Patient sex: F
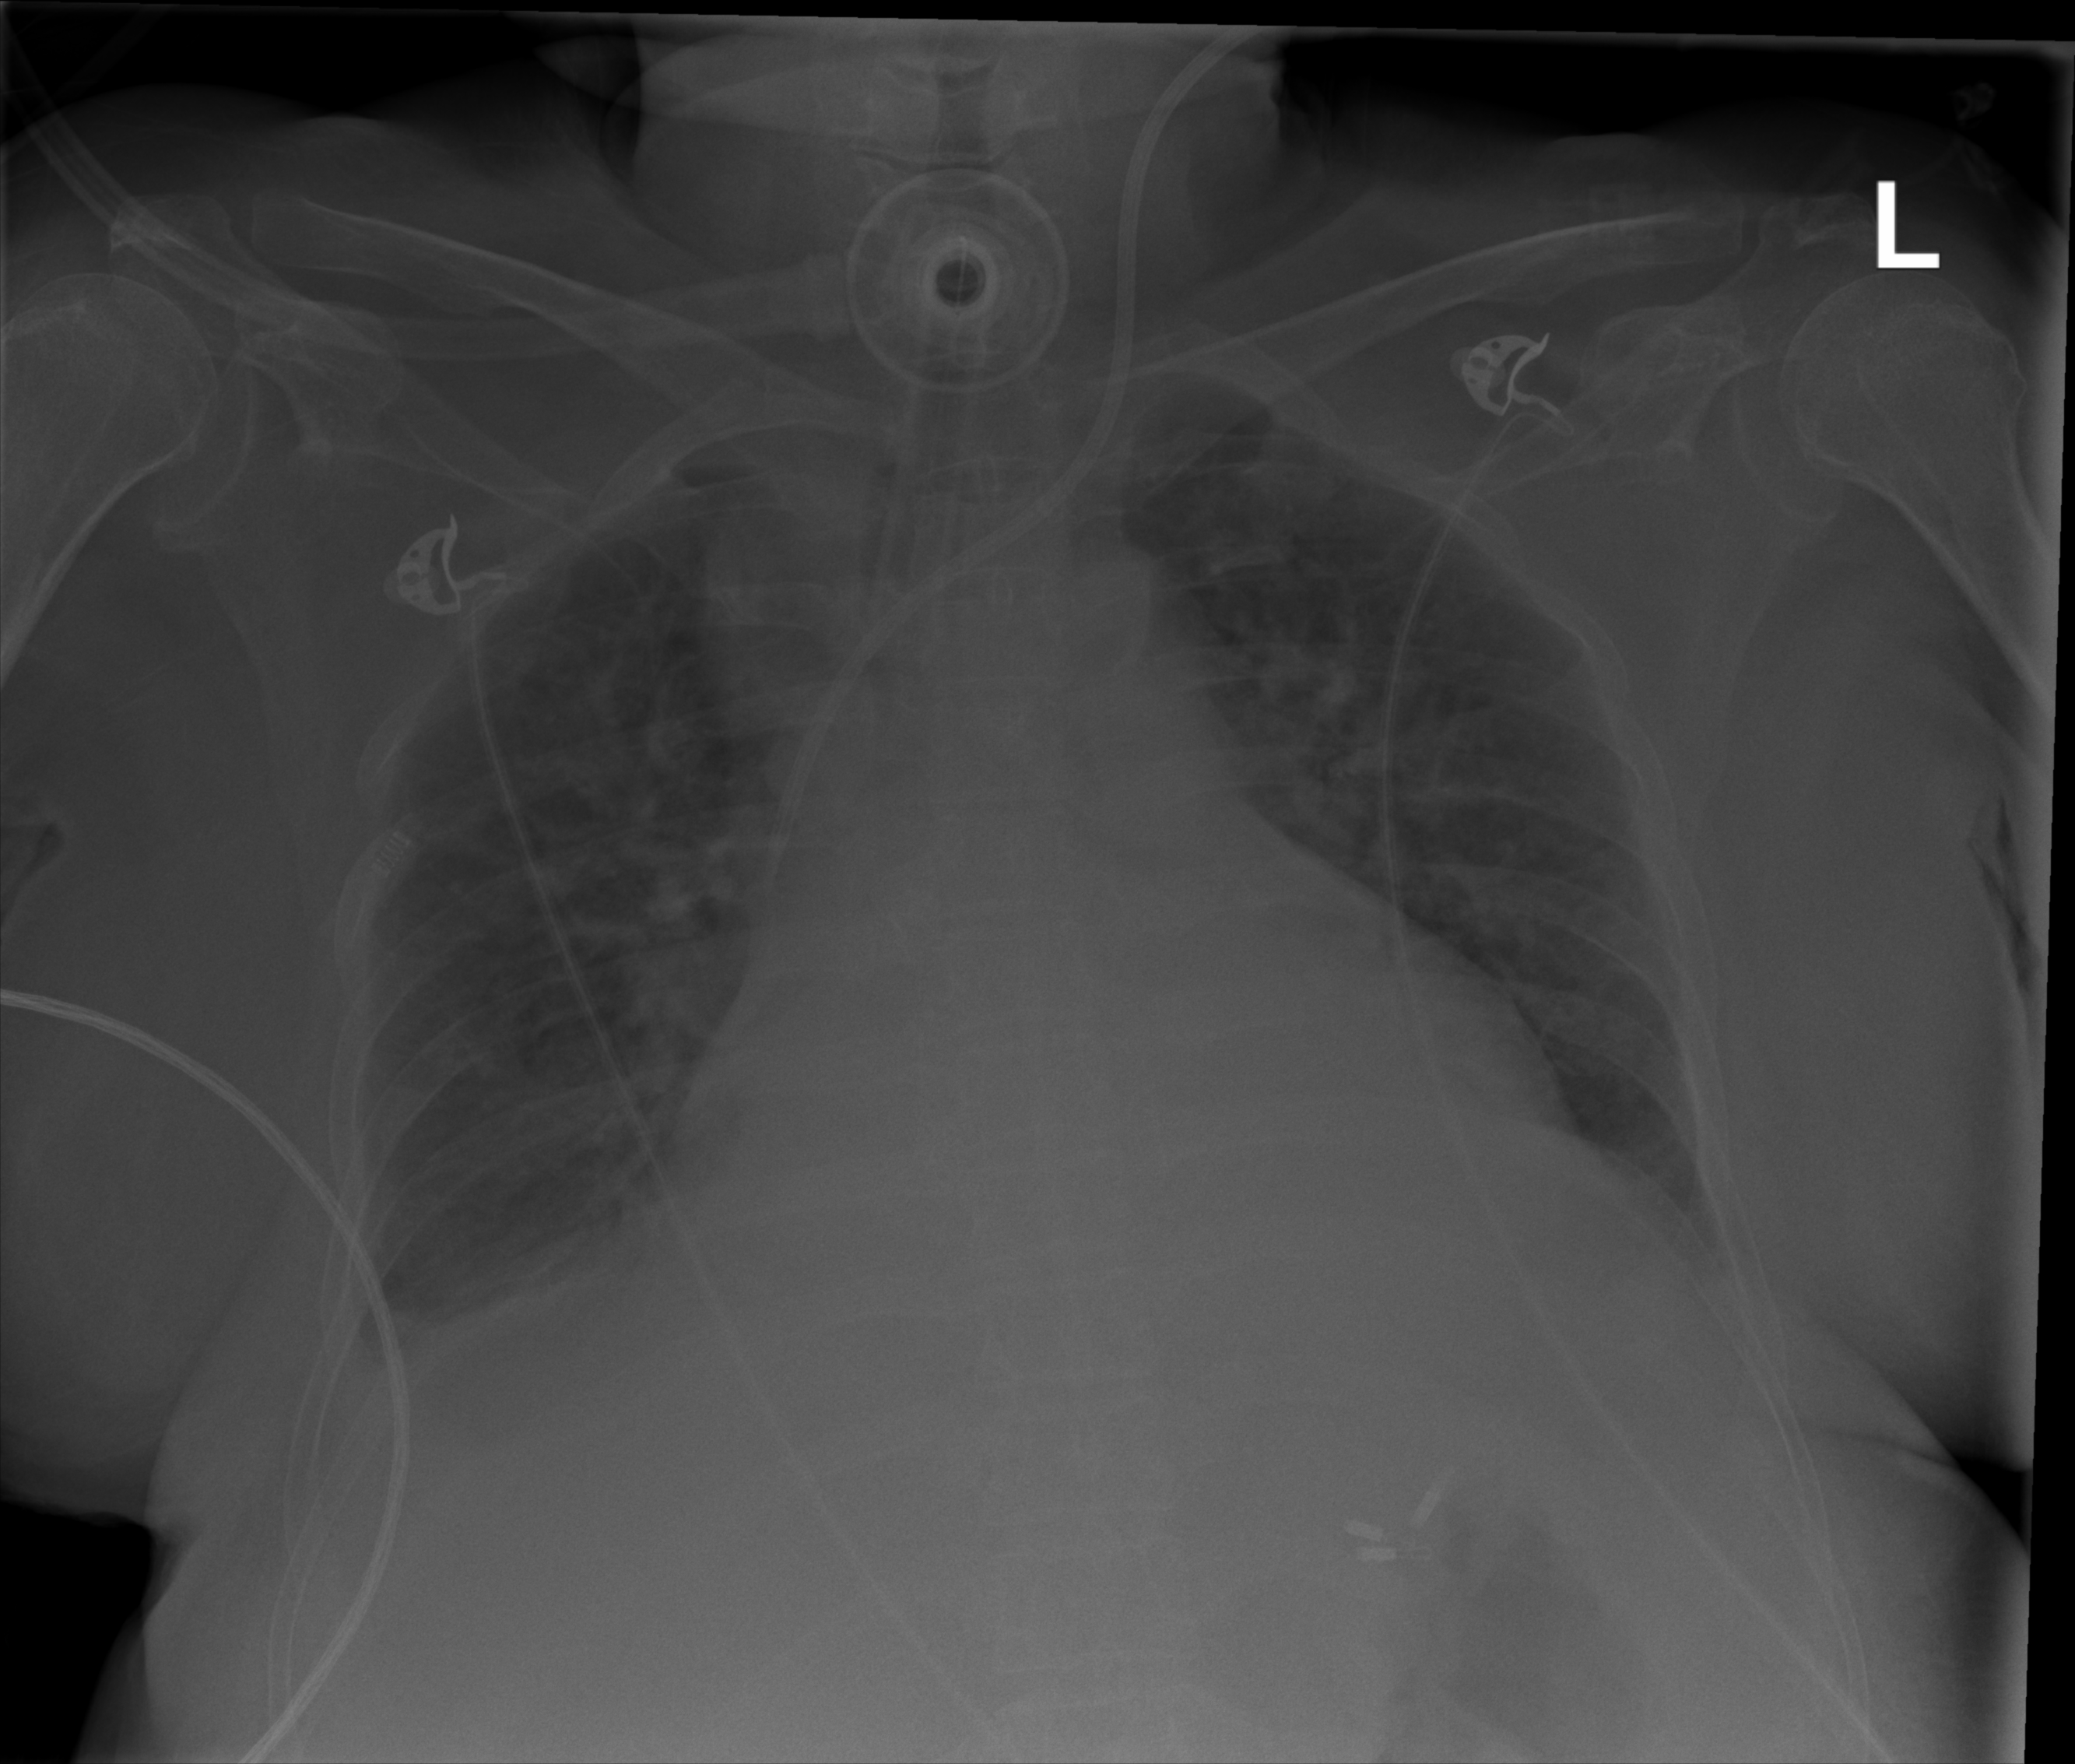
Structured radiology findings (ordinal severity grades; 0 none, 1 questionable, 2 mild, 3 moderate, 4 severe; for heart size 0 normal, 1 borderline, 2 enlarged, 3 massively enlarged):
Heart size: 2
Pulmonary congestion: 2
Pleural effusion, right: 1
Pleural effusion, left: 1
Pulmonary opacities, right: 1
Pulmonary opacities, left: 0
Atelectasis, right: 2
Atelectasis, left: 2